Field crop: maize
Growth stage: 1
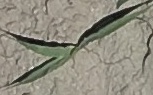
Species: sorghum